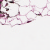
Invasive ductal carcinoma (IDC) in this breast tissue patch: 0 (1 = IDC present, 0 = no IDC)